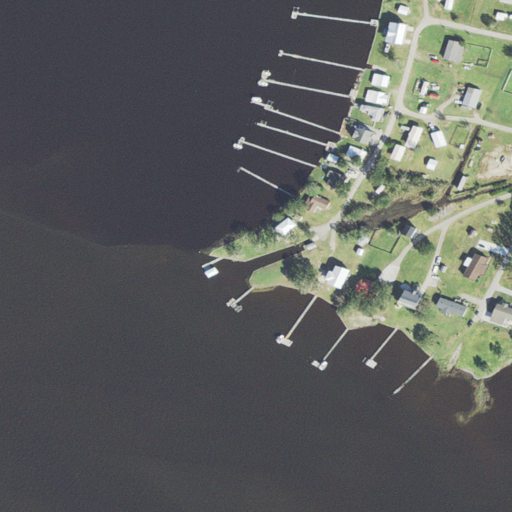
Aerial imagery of cape in North Carolina named Hancock Point containing open water, low intensity development, open development, barren land, herbaceous wetlands, shrub, medium intensity development, grassland, woody wetlands, and evergreen forest